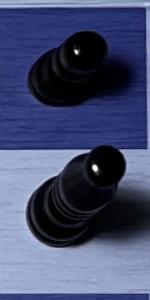
Label: Bishop_Black